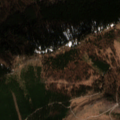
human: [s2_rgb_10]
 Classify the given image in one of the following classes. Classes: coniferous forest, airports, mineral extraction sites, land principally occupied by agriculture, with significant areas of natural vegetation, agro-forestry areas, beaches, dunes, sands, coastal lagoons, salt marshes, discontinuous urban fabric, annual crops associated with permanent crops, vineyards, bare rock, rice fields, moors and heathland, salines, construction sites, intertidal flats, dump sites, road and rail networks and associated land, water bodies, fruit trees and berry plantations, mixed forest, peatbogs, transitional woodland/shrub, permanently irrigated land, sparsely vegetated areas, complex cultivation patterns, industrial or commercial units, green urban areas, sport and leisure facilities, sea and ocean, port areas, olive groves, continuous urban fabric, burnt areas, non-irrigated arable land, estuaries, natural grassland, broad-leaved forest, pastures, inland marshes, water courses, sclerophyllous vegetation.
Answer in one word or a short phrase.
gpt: broad-leaved forest, coniferous forest